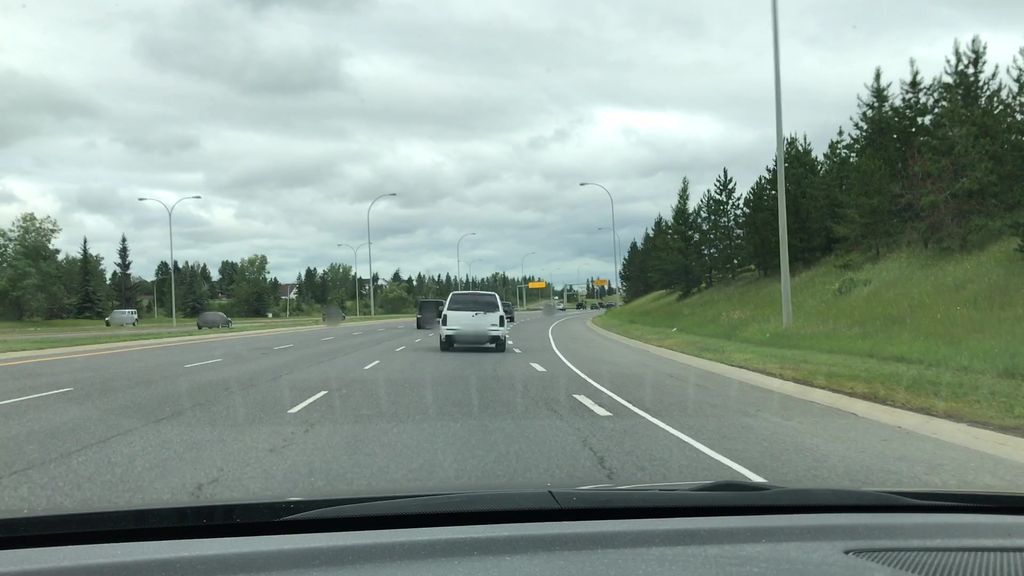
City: edmonton